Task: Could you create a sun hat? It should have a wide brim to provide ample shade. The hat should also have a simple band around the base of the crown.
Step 14:
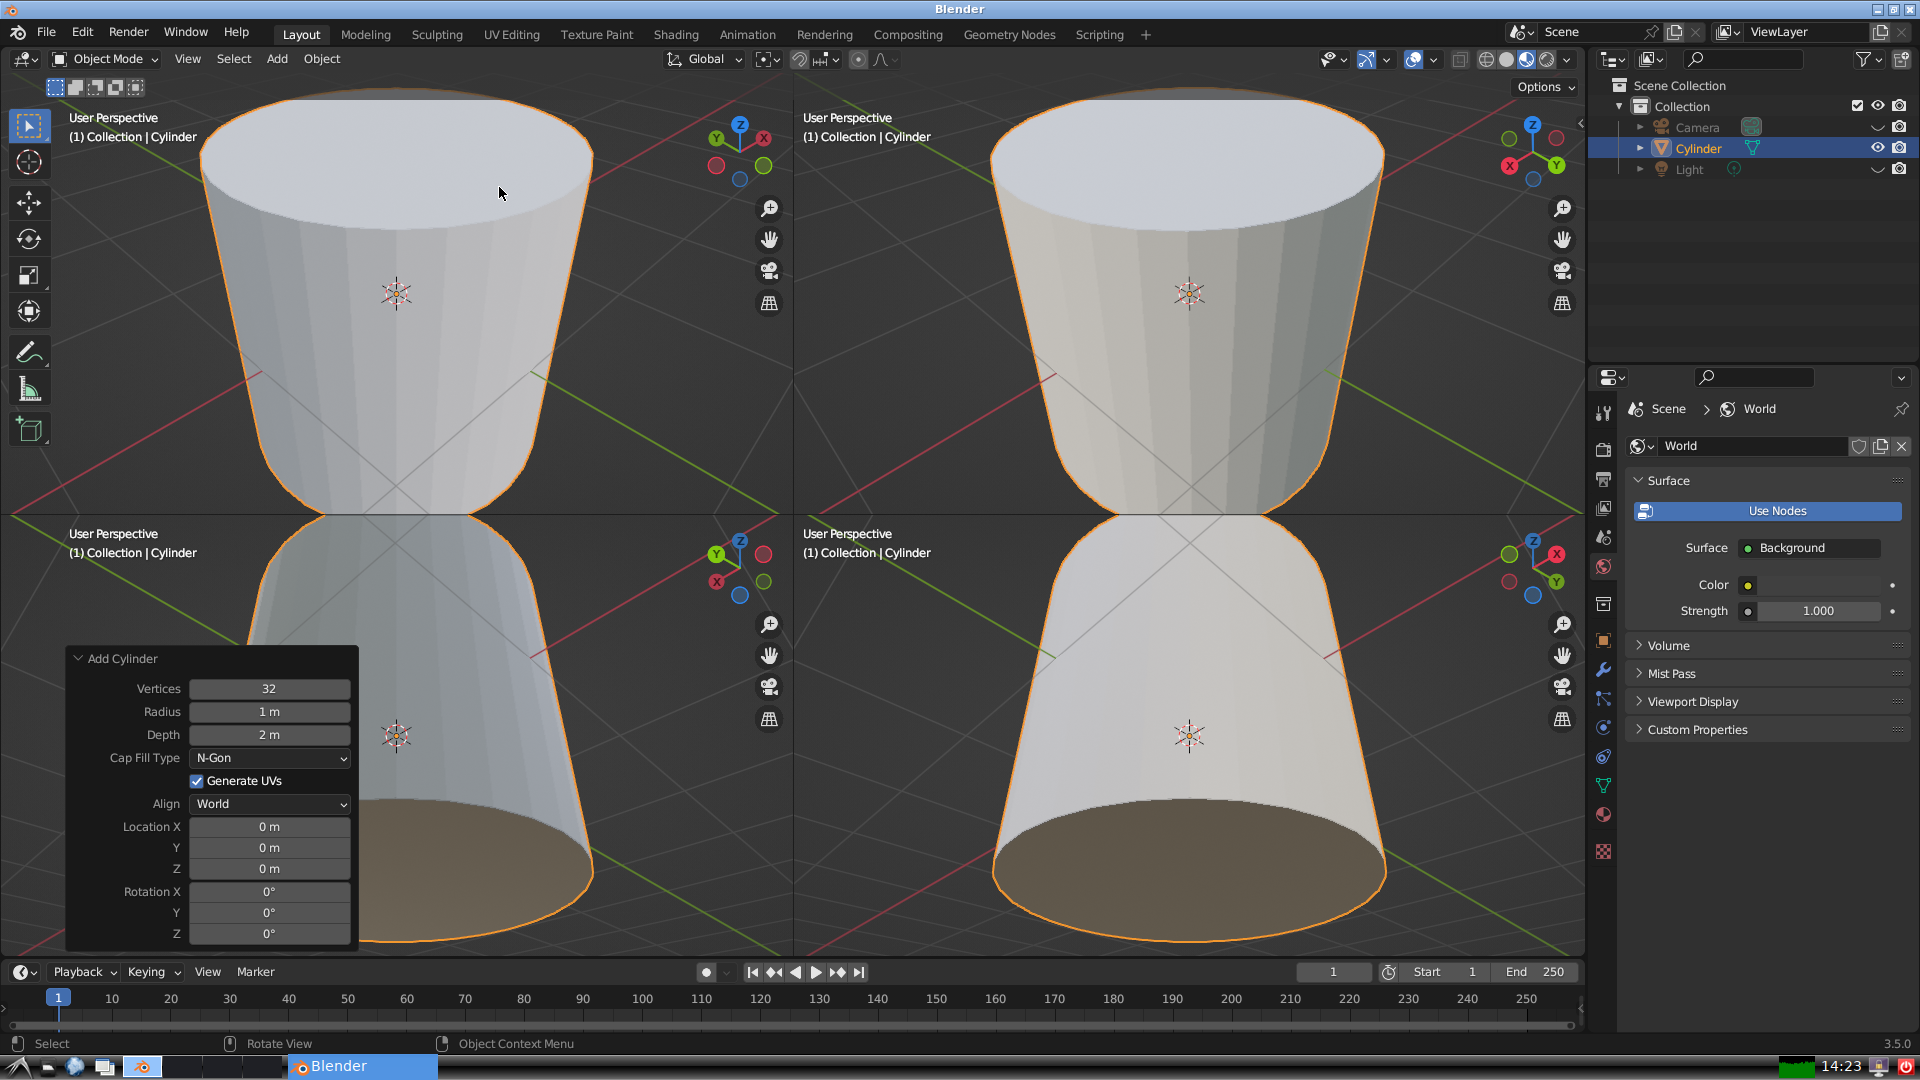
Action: {"mouse_move": [270, 708]}